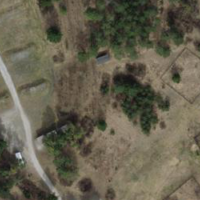
EUNIS habitat code: 44
Species observed at this site:
Pseudochorthippus parallelus
Chorthippus biguttulus